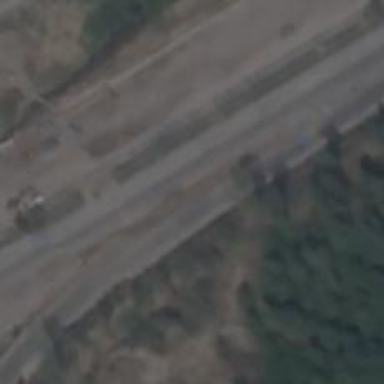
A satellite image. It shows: Trunk link highway.